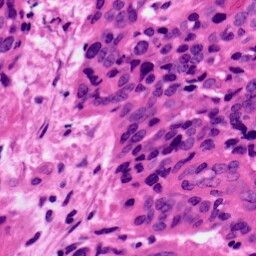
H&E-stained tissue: Ovarian